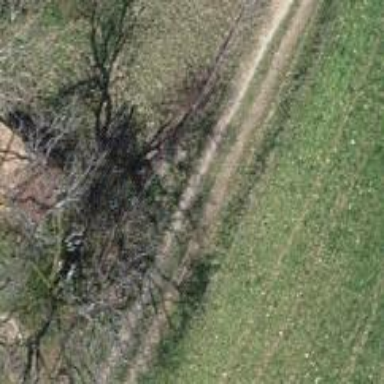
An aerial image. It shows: Path on the ground.